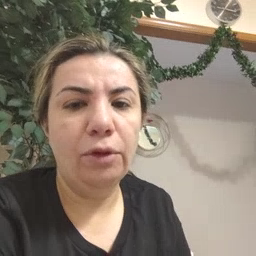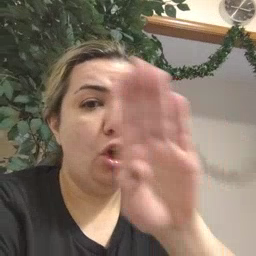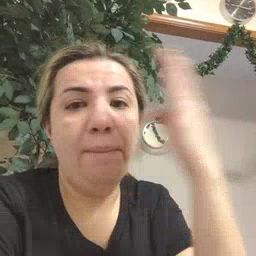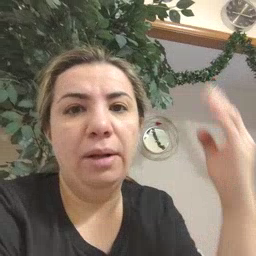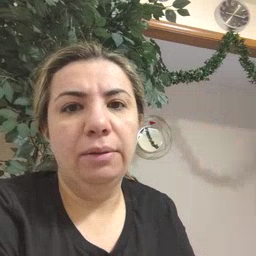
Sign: open